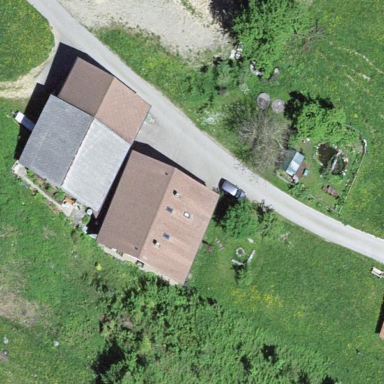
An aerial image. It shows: Farmyard area.